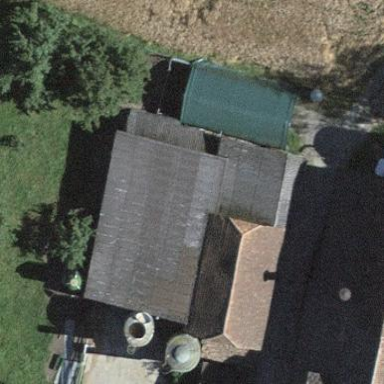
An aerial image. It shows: Farm auxiliary building.